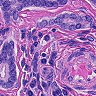
Metastatic tissue present: yes